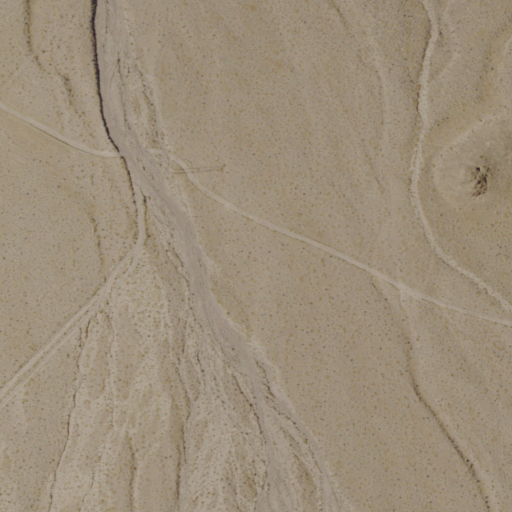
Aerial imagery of valley in Nevada named Montreal Canyon containing only shrub